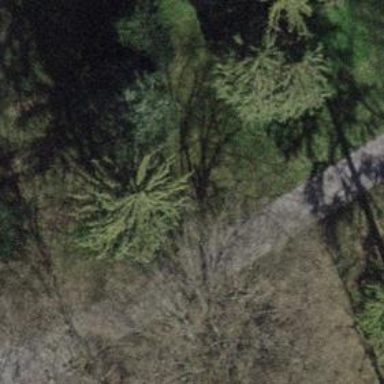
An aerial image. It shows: Bench.